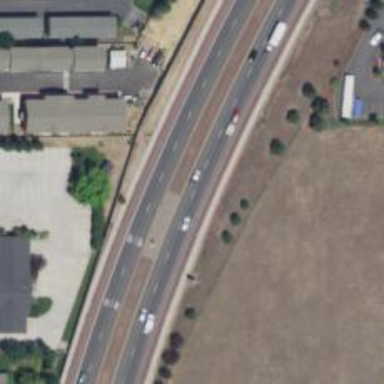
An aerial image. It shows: Expressway with asphalt surface classified as trunk highway.